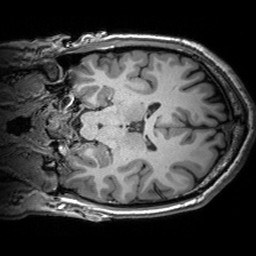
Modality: T1w
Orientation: coronal
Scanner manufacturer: siemens
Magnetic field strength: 3 T
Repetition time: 2.53 s
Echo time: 0.00299 s